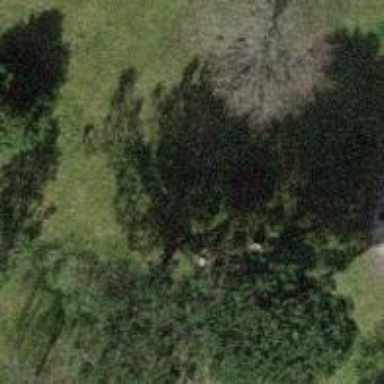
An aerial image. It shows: Evergreen needle-leaved tree.